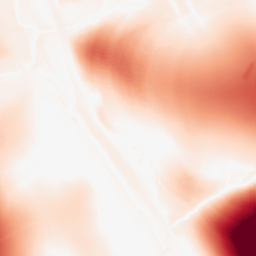
Category: morphological
Decomposition family: morphological
Decomposition parameters: operation: opening
size: 100
Upsampling method: fft_zeropad
Upsampling parameters: scale: 4
Upsampling scale: 4